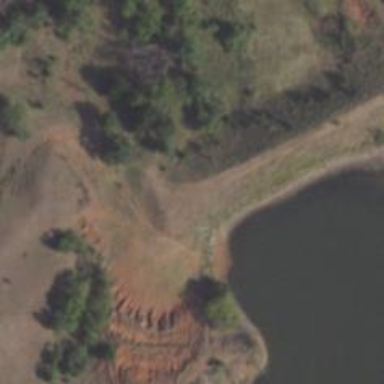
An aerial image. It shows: Reservoir area.